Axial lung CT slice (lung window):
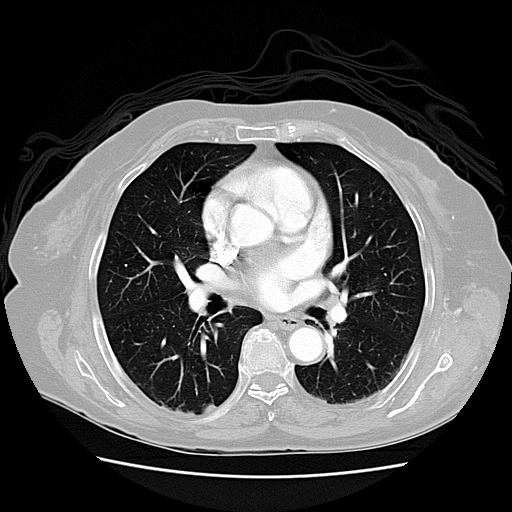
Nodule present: no